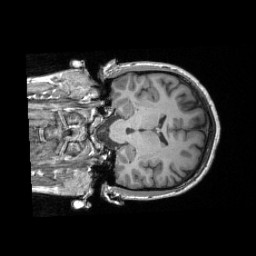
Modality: T1w
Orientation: coronal
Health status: healthy
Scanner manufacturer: siemens
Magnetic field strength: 3 T
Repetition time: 2.3 s
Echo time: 0.00285 s